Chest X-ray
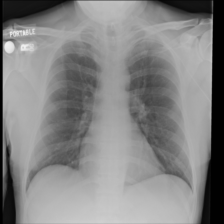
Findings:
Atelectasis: negative
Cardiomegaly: negative
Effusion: negative
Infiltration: negative
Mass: negative
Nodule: negative
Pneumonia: negative
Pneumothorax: negative
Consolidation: negative
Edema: negative
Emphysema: negative
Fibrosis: negative
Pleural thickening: negative
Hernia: negative